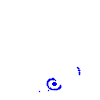
Particle: proton